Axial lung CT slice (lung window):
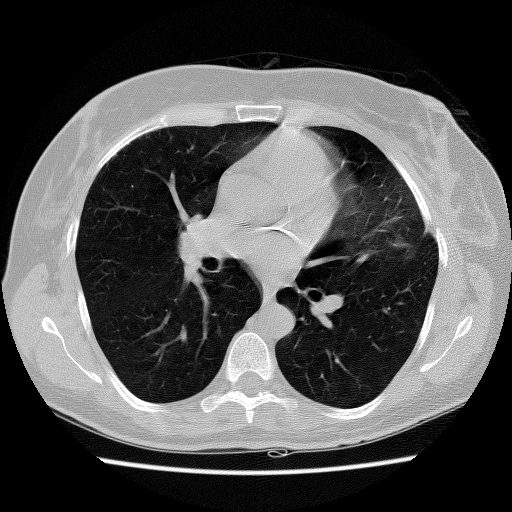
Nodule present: no